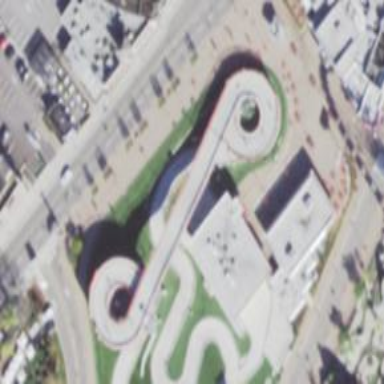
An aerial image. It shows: Karting raceway.